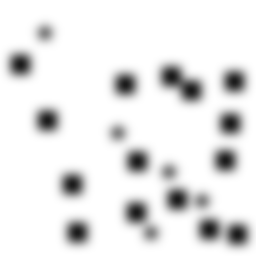
Squares: 15
Triangles: 0
Stars: 5
Total shapes: 20